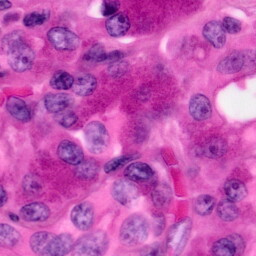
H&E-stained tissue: Pancreatic